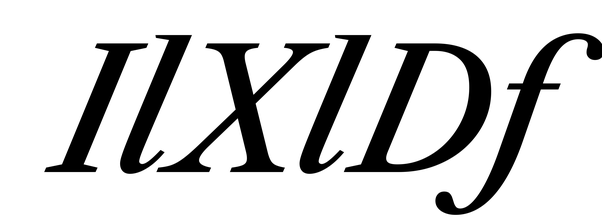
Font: LibreCaslonText-Italic_Medium_Italic